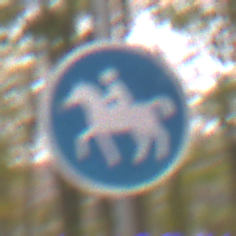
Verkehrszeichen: Reitweg
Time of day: Midday
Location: Outdoor (Nature)
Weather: Overcast
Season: NotSpecified
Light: Natural